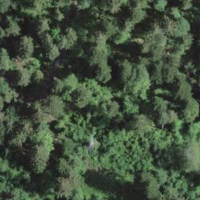
EUNIS habitat code: 43
Species observed at this site:
Vaccinium myrtillus